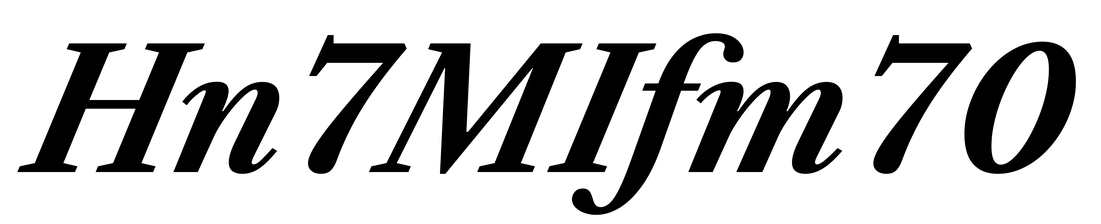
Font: LibreCaslonText-Italic_Bold_Italic